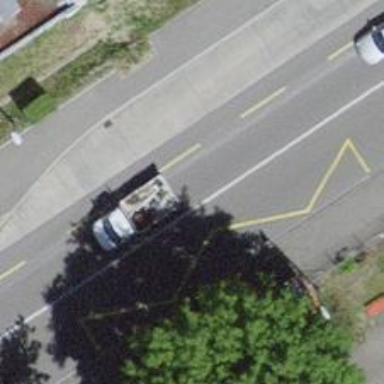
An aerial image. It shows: Secondary road with asphalt surface. There are sidewalks on both sides and cycle lane.